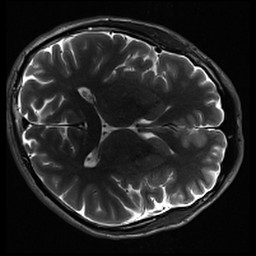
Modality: inplaneT2
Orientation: axial